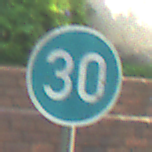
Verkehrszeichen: VorgeschriebeneMindestgeschwindigkeit
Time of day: MorningAfternoon
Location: Outdoor (Urban)
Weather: PartlyCloudy
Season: NotSpecified
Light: Natural